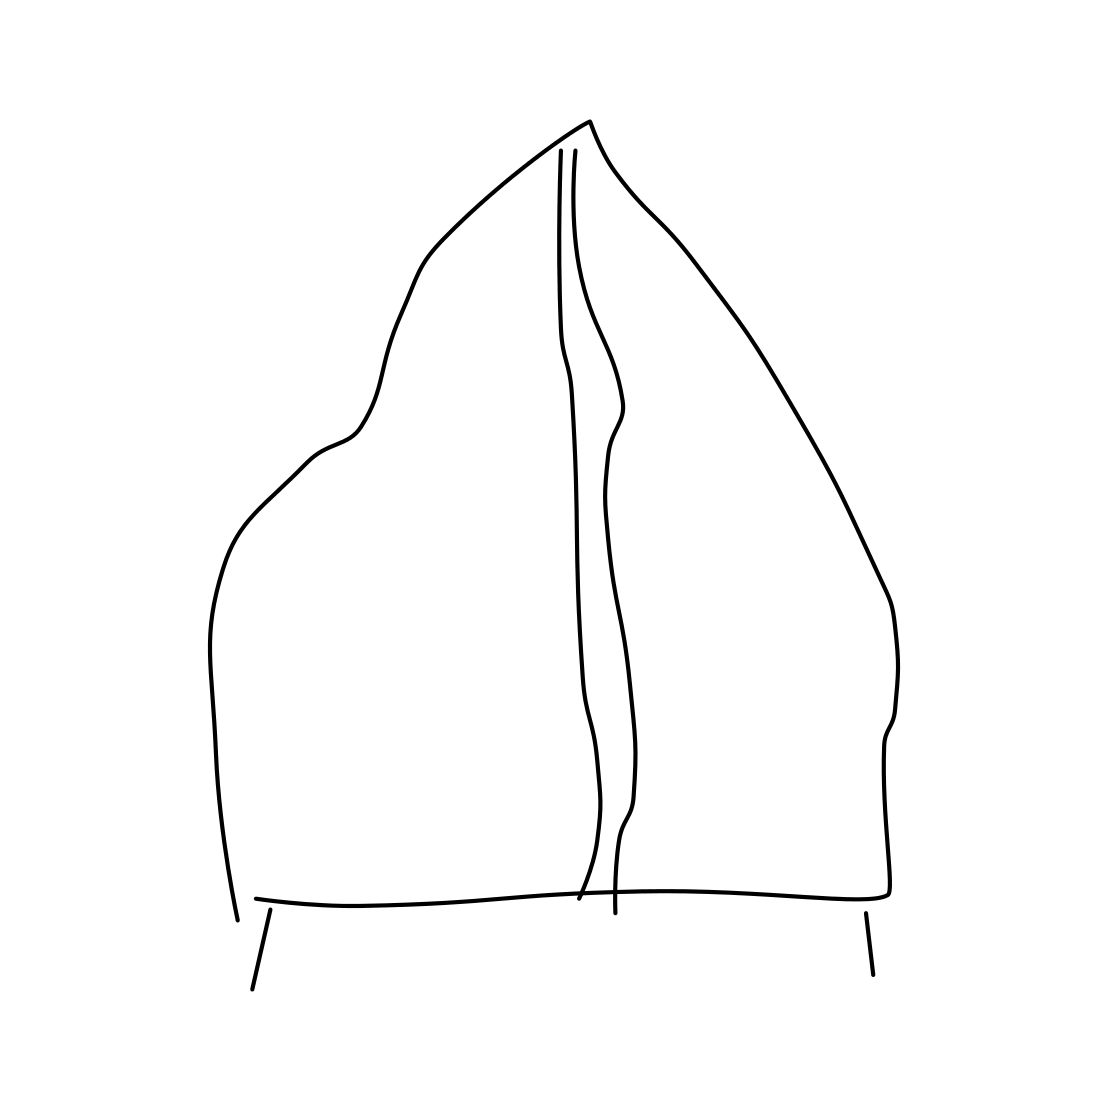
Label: tent